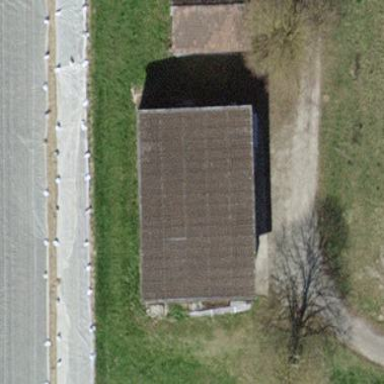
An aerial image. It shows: Shed.